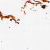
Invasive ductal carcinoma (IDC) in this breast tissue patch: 0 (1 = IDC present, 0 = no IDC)